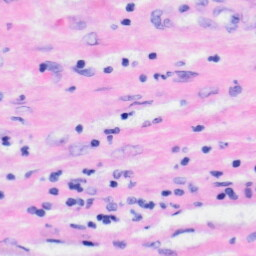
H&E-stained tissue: Liver